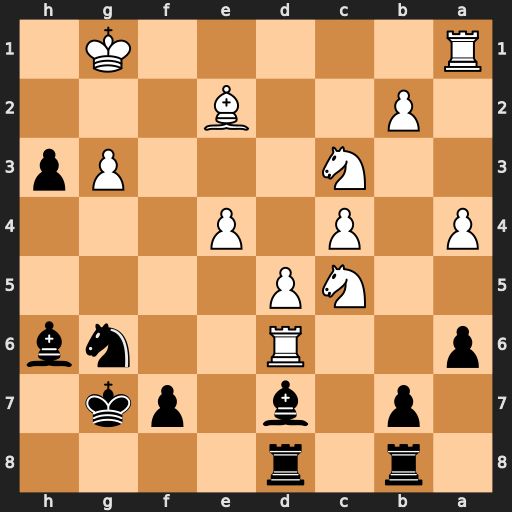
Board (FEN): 1r1r4/1p1b1pk1/p2R2nb/2NP4/P1P1P3/2N3Pp/1P2B3/R5K1
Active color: b
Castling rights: -
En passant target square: -
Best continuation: Be3+ Kh2 Bxc5 Rxd7 Rxd7